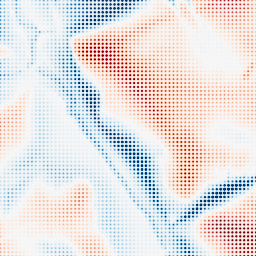
Category: multiscale
Decomposition family: dog
Decomposition parameters: sigma_low: 1
sigma_high: 20
Upsampling method: sinc_hamming
Upsampling parameters: scale: 8
kernel_size: 4
Upsampling scale: 8